Question: I am submitting my code for Euler10 puzzle at <URL> in Java using its online editor. The code runs perfectly for all test cases on my PC but compilation on Gild fails. I am following all of its coding rules but I think I'm still missing something.
Here's my code:
'''
class Euler10 {
public static void main(String[] args) throws java.lang.Exception
{
java.io.BufferedReader br = new java.io.BufferedReader (new java.io.FileReader(args[0]));
int number = Integer.parseInt(br.readLine());
boolean[] isPrime = new boolean[number + 1];
for (int i = 2; i <= number; i++)
isPrime[i] = true;
for (int i = 2; i*i <= number; i++)
{
if (isPrime[i])
{
for (int j = i; i*j <= number; j++)
isPrime[i*j] = false;
}
}
long primesum = 0;
for (int i = 2; i < number; i++)
{
if (isPrime[i])
primesum = primesum+i;
}
System.out.println(""+primesum+"
");
}
'''
}
After compiling this code in debug mode, I get the following error:

My program output shown above is same as the test case output even though it gives wrong result.
Also tell me what is a Diff Output in this context.
(I want to submit the code in the online editor only.)
<URL> &
<URL>
Thanks
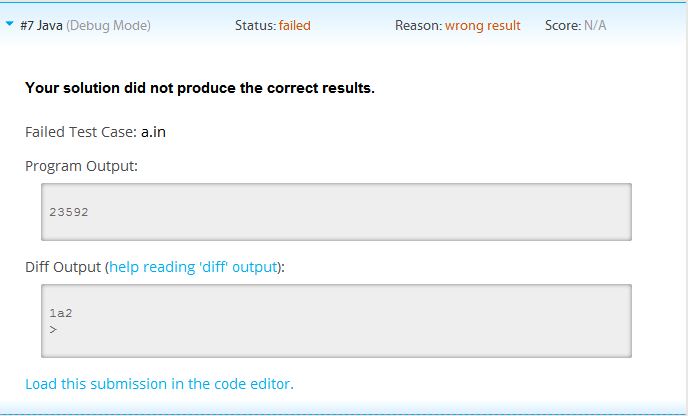
Answer: It seems that the problem is that your output is not identical to the expected output. Try replacing your last line 'System.out.println(""+primesum+"
");' with '(System.out.println(""+primesum);'